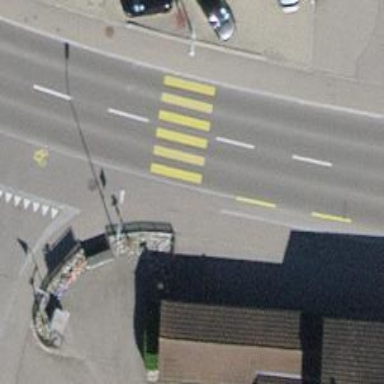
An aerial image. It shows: Uncontrolled crossing on the road.